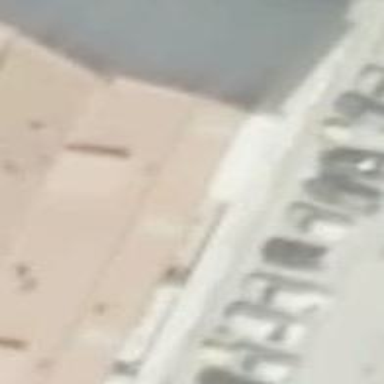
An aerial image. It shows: Part of building.